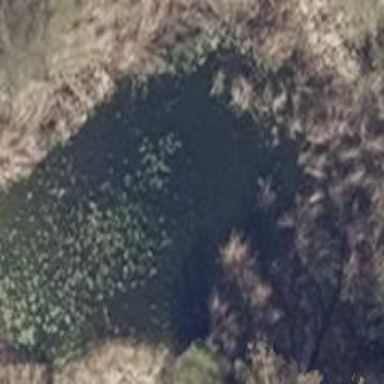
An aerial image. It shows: Peaceful pond surrounded by nature.